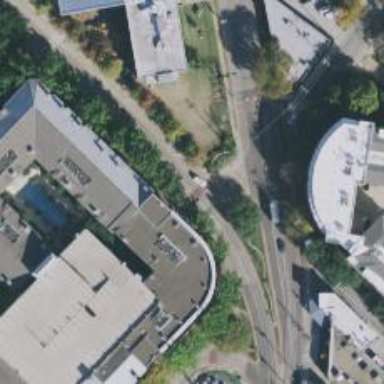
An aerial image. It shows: Tertiary road featuring separate sidewalks with embedded tram rails.